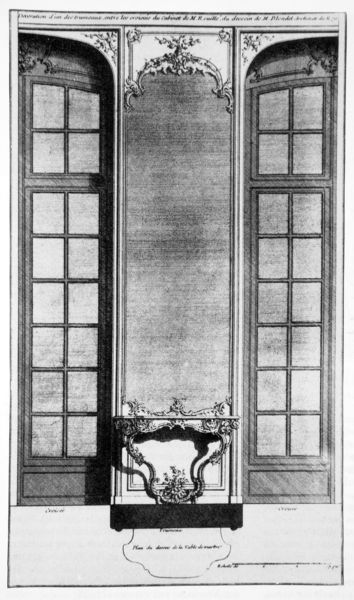
Titel: Spiegel zwischen zwei Fenstern
Künstler: Jacques Francois Blondel
Standort: Paris
Institution: Maison Rouillé
Schlagwörter: dunkel, flügel, himmel, schatten, weiß, blumen, fenster, geschwungen, glas, grau, hell, holz, raum, schwarz, skizze, tisch, tür, zeichnung, zimmer, schloss, muster, ornament, wand, architektur, barock, rahmen, möbel, spiegel, gitter, klassizismus, blatt, rokoko, schrift, ecke, türen, grafik, graphik, französisch, dekoration, karikatur, tapete, detail, floral, ornamente, verzierung, tischchen, stuck, platte, stege, fussboden, buch, fensterkreuz, fensterrahmen, kreuz, sprossen, palast, scheiben, tischbeine, druck, stich, seite, schwarzweiß, text, bleistift, entwurf, schnitzerei, verziert, quadrate, schnörkel, residenz, gitterfenster, plan, konsole, pavillon, vorlage, kupferstich, druch, tischlein, glastüren, geschnitzt, beschreibung, masswerk, palais, massstab, aufriss, versaille, lisene, wanddekoration, oberlicht, travée, mass, rocaille, zweigeteilt, spiegelsaal, cuvillies, wandtisch, ecklösung, waand, wandgestaltung, konsoltisch, trumeau, erfenster